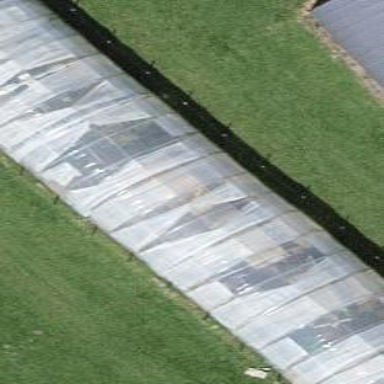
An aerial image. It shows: Greenhouse.